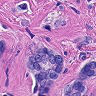
Metastatic tissue present: yes